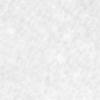
Label: no_change